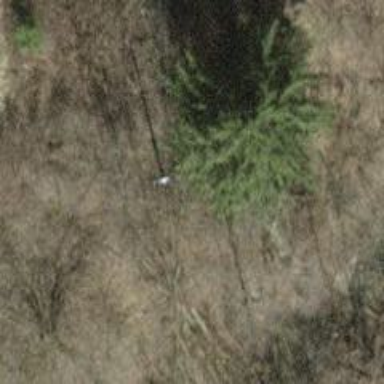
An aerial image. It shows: Minor power line.